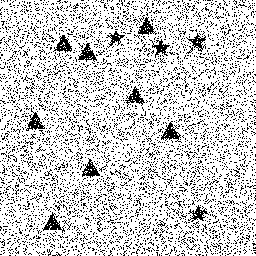
Squares: 0
Triangles: 8
Stars: 4
Total shapes: 12